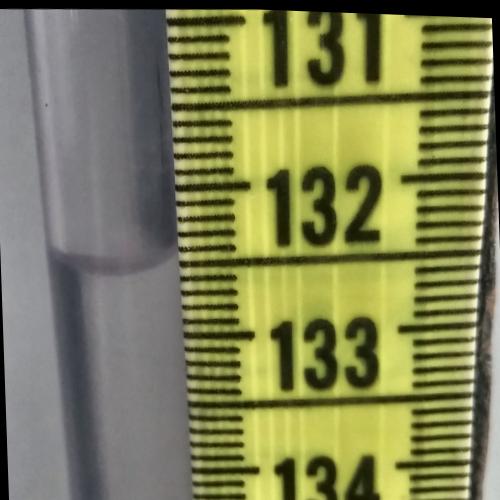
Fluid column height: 132.5 cm